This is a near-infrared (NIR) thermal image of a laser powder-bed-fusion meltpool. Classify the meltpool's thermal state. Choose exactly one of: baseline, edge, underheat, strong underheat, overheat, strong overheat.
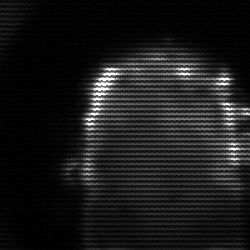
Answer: baseline